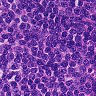
Metastatic tissue present: no